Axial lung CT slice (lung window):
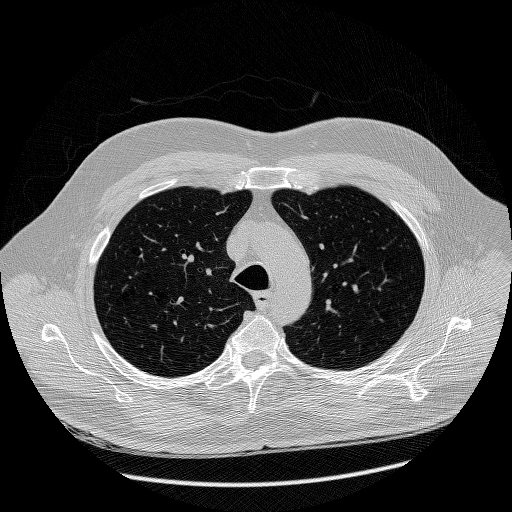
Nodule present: no